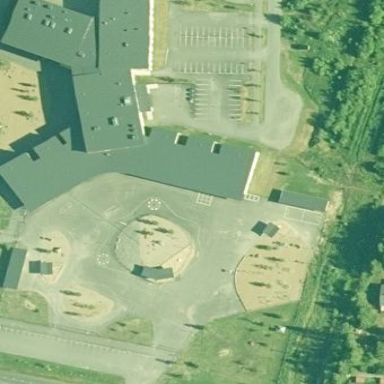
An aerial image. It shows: Kindergarten.